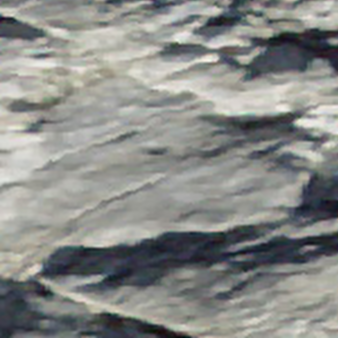
Label: other